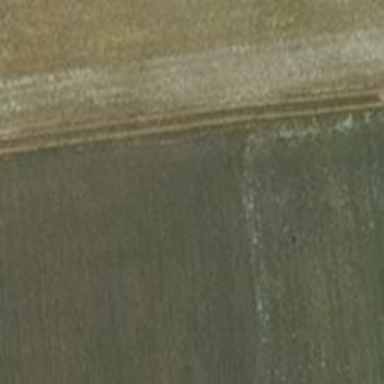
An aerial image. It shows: Grass track with grade4 quality surface.